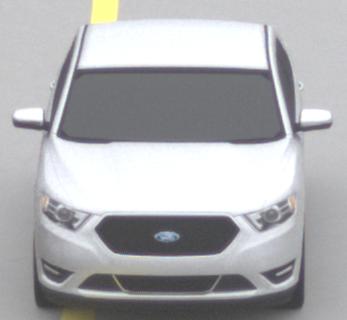
Make: Ford
Model: Taurus
Detailed model: SHO
Model produced from: 2012
Model produced until: 2019
Doors: 4
Color: white
Road condition: dry road
Daytime: midday
Contrast: low contrast